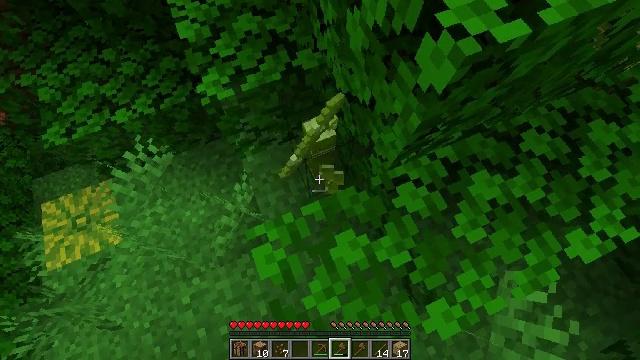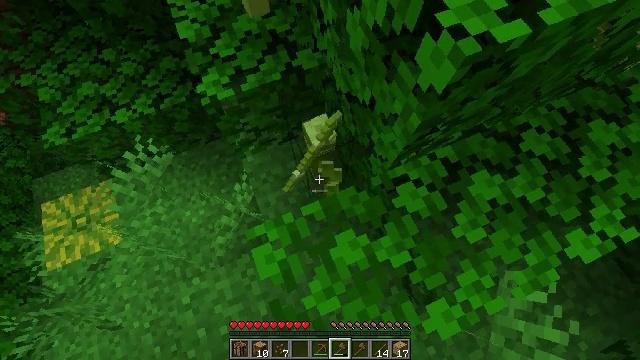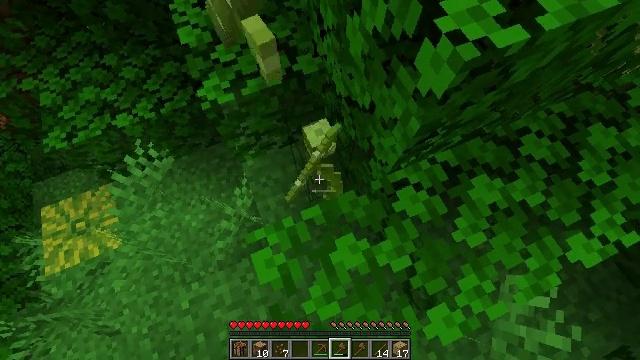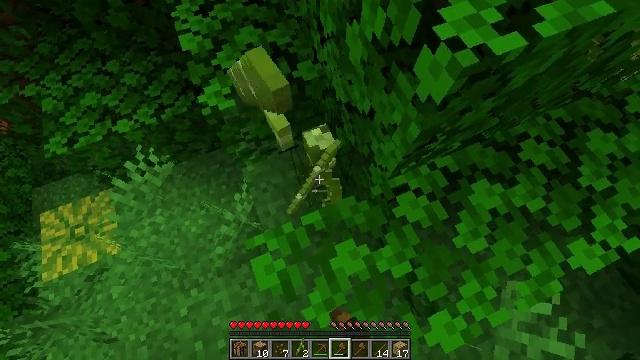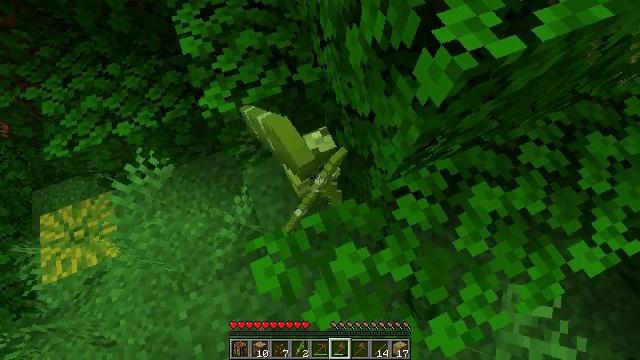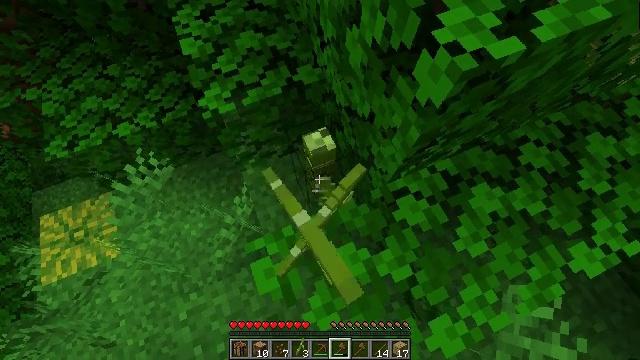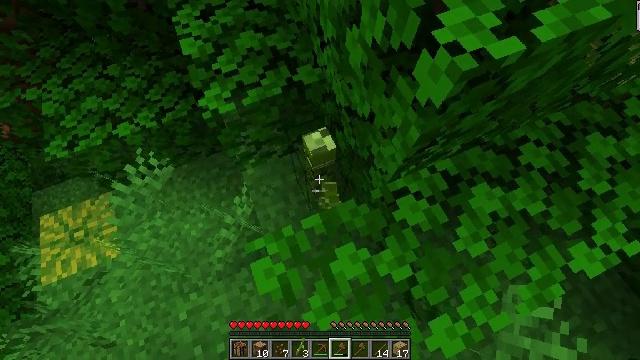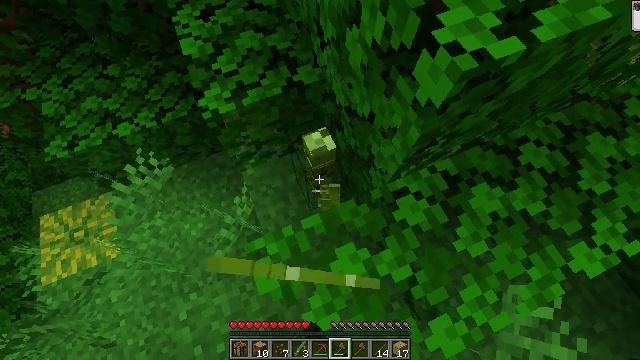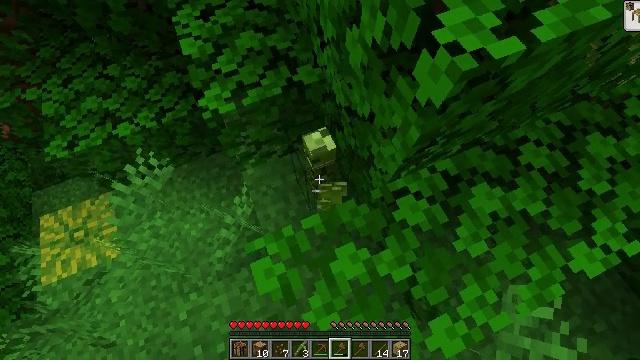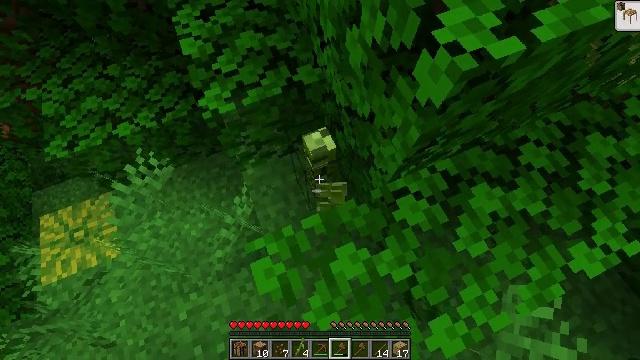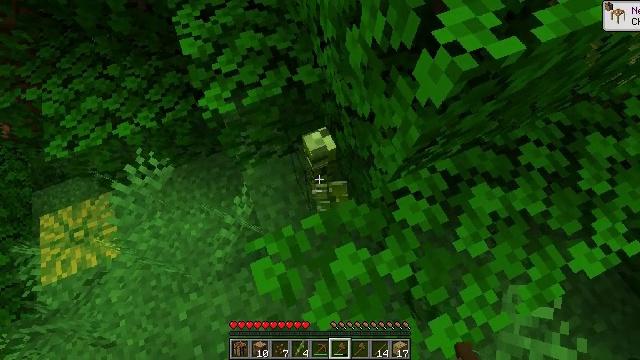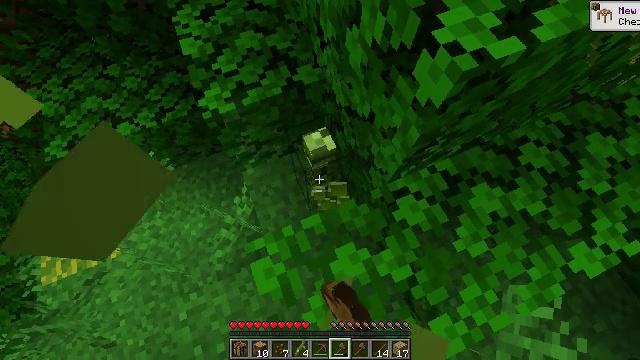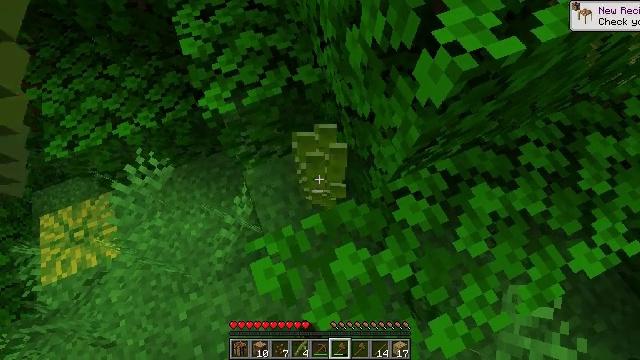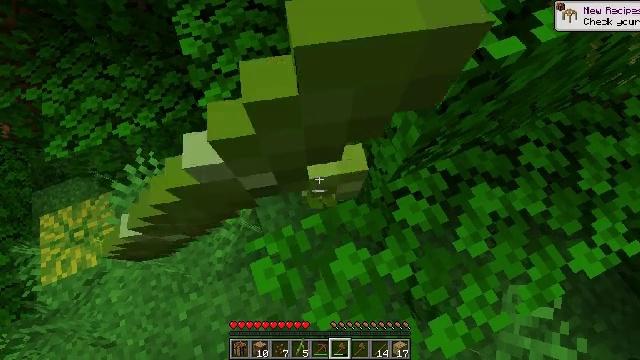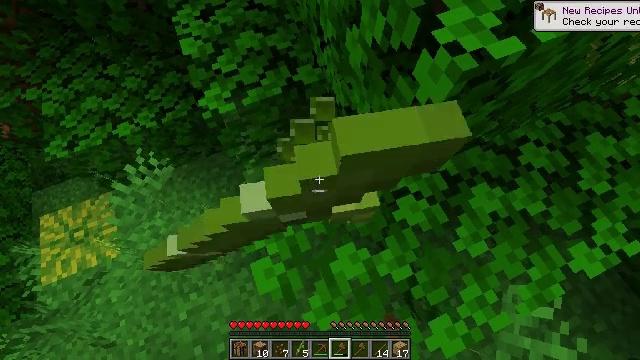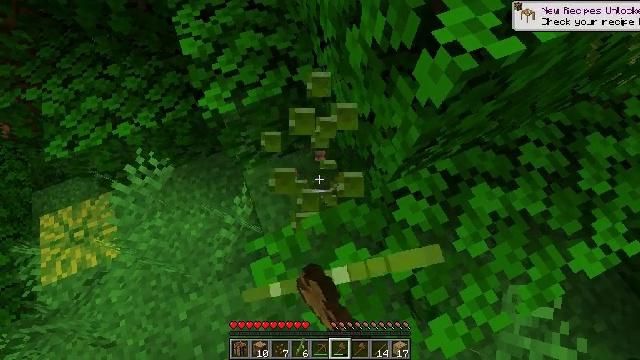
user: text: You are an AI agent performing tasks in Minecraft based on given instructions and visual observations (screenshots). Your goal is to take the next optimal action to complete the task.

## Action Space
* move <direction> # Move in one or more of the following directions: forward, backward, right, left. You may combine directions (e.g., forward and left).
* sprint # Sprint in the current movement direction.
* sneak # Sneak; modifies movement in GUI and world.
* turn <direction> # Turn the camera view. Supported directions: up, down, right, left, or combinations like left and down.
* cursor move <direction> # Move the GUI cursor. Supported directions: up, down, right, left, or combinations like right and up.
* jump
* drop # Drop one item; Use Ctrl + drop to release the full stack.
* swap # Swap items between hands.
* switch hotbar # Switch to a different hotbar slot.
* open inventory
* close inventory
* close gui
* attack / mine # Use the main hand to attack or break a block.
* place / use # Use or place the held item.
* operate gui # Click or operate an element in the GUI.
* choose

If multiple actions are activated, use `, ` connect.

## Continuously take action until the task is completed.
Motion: motion action
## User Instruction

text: Harvest bamboo from the farm.
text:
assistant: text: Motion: attack / mine
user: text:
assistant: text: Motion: attack / mine
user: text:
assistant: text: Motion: turn up, attack / mine
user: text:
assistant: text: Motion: attack / mine
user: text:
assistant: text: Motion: attack / mine
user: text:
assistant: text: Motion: attack / mine
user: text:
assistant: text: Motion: attack / mine
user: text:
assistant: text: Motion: attack / mine
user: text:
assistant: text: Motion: attack / mine
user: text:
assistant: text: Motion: attack / mine
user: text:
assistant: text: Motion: attack / mine
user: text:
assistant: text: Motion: attack / mine
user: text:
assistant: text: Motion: attack / mine
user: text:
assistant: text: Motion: attack / mine
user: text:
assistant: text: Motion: attack / mine
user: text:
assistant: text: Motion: attack / mine
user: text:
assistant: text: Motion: attack / mine